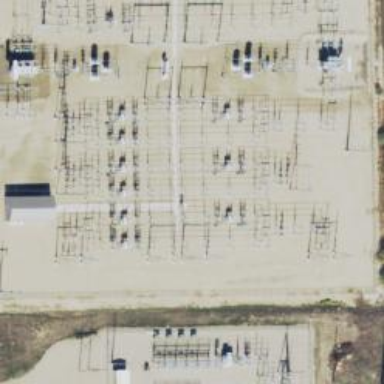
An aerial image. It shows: Switch used for power control.